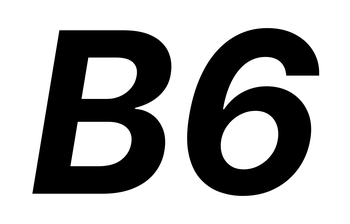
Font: Inter-Italic_Bold_Italic